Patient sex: M
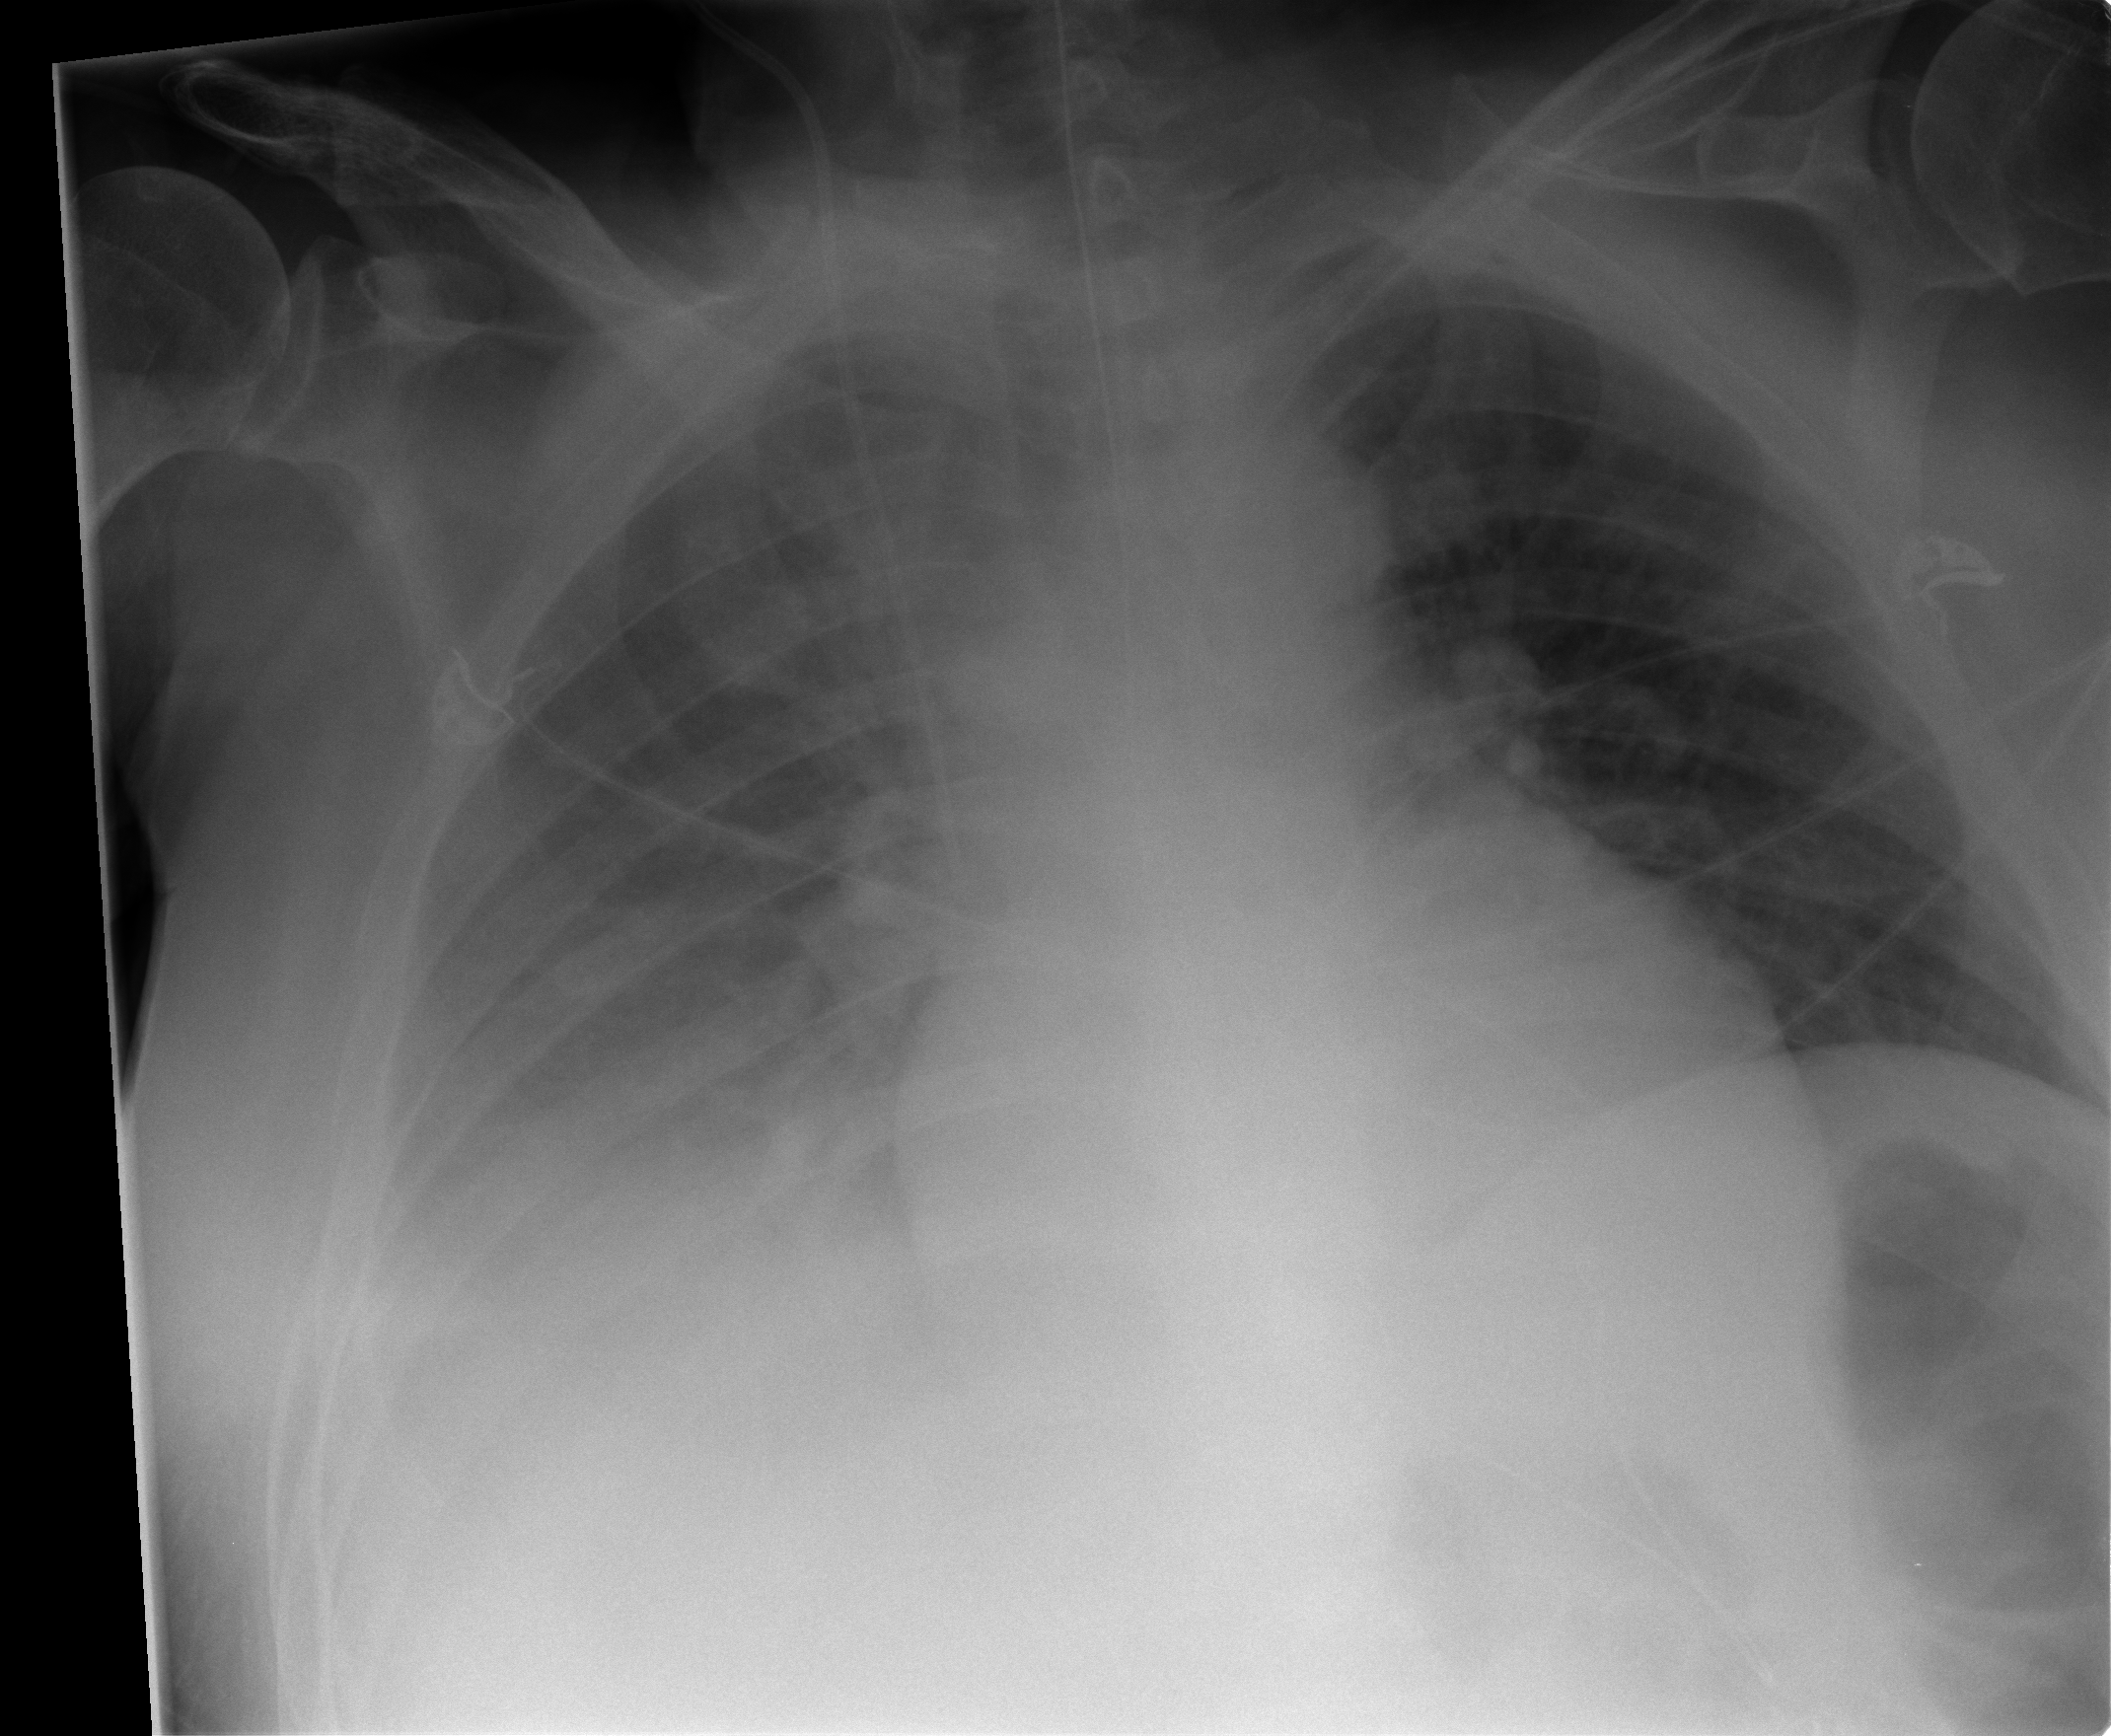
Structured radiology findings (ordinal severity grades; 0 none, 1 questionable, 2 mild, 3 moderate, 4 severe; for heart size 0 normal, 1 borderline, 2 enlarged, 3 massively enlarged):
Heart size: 0
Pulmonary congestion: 0
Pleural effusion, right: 3
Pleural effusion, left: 0
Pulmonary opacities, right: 0
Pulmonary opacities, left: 0
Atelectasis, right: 2
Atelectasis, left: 0